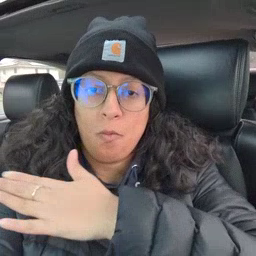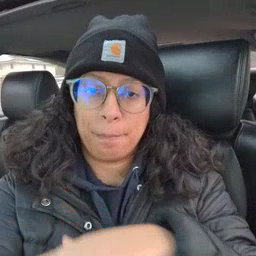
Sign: arm